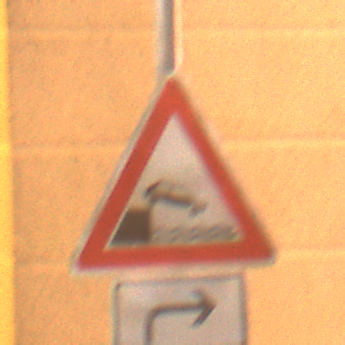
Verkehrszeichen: Ufer
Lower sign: RichtungsangabeDurchPfeile5
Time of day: Night
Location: Outdoor (Urban)
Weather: Clear
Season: NotSpecified
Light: Artificial